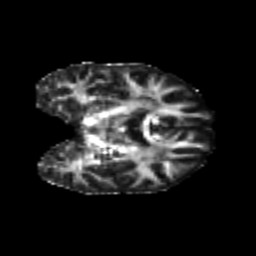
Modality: FA
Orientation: coronal
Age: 20
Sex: female
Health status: healthy
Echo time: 0.074 s